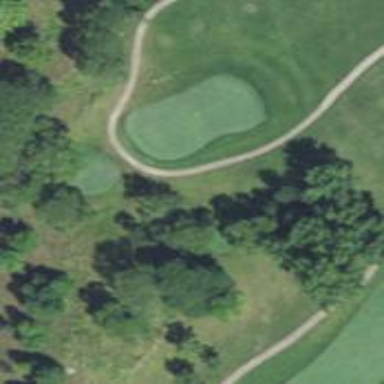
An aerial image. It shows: Service road designated as golf cart path.